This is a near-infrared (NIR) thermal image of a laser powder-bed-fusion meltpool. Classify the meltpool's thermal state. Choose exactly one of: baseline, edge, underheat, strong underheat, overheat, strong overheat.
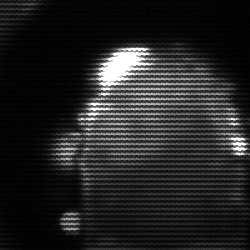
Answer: baseline